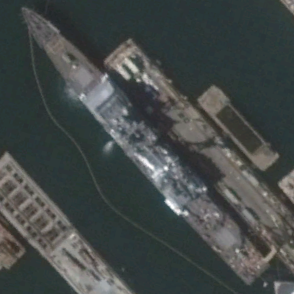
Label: cruiser